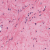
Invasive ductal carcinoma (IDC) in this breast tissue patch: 0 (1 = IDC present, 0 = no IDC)